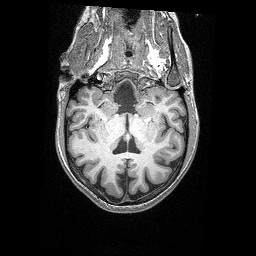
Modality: T1w
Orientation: sagittal
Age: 27
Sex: female
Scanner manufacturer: siemens
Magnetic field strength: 3 T
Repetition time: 2.4 s
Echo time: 0.03 s